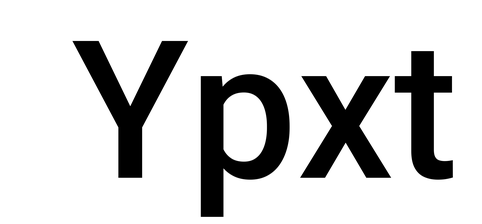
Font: Roboto_Medium